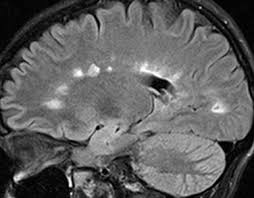
Label: notumor